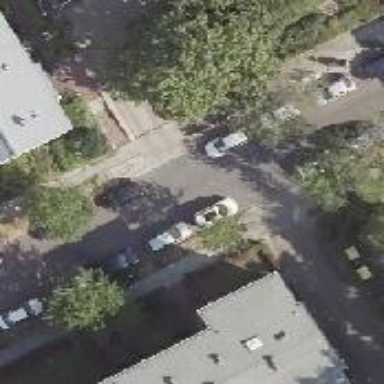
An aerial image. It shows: Residential road with parallel parking lanes on both sides and sidewalks on both sides.